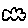
Label: cloud